Question: I want to represent a matrix as an image, so I want to use the plot as if each pixel was a cell in the matrix. But for some reason I can't. First I've drawn on screen, where the resolution is in inches. So I changed to draw directly in a PNG image, where the resolution is specified in pixels, but the result is almost the same!
The following code
'''
png(file="graf.png",width=1000,height=100)
par(mar=c(0,0,0,0))
plot(NULL,xlim=c(1,1000),ylim=c(1,100))
for (i in 1:100) {
p1 <- i
range <- i
p2 <- p1+range
segments(p1,i,p2,i)
}
dev.off()
'''
is giving me this image:

We can see there is a white margin above the black triangle, I think it shouldn't be there, since all heights are 100. And there is a black border around all the image, I think it shouldn't be there either. And the triangle ain't "smooth", the two sides should be completely straight, but there are "breaks" in some points, as if some "rounding" is going on somewhere. Why is that? And why the bottom angle of the triangle is so far from the corner of the image? The final image is 1000x100 pixels, after all!
One more thing: if possible, I'd prefer to draw the whole process on screen, where I can see it, and only in the end save it as PNG. (Unless direct PNG draw is much faster.)
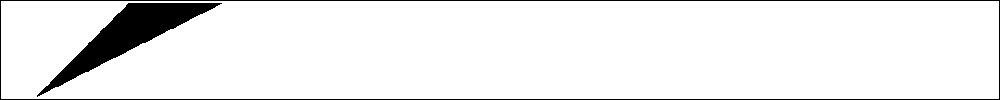
Answer: That border is the box around the plot you created. Because you set the margins to 0, the rest of the plot, i.e. axis ticks and labels are outside of the window. You can get rid of the box too by using 'axes=F'. About the white lines near the bottom and top: by default, 'plot' extends the limits a bit. To disable this, use 'xaxs='i'' and 'yaxs='i''. You can find all this in '?par'.
'''
par(mar=c(0,0,0,0))
plot(NULL,xlim=c(1,1000),ylim=c(1,100), type='n', axes=F, yaxs='i',xaxs='i')
for (i in 1:100) {
p1 <- i
range <- i
p2 <- p1+range
segments(p1,i,p2,i)
}
'''